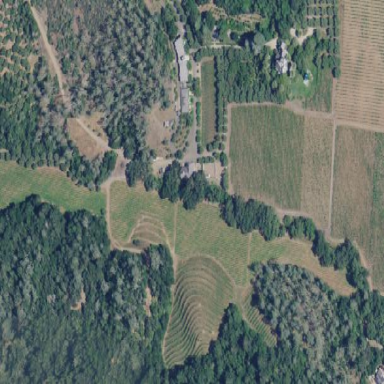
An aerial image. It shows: Vineyard where grapes are grown.